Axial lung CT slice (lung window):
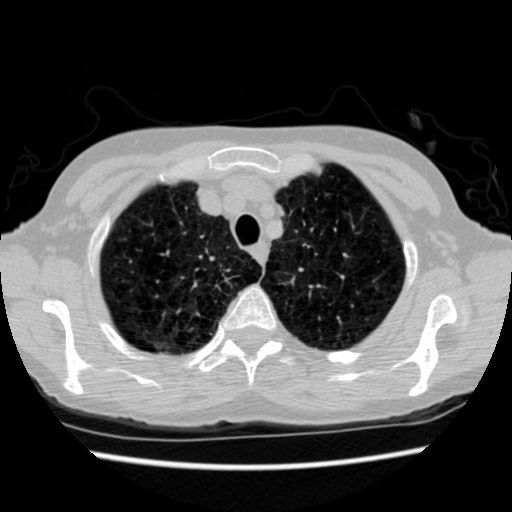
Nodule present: no